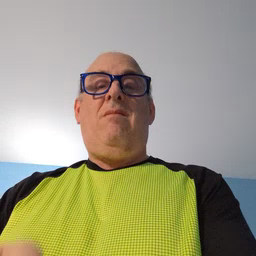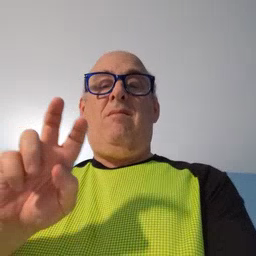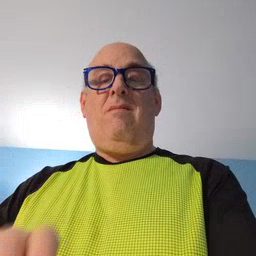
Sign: chair